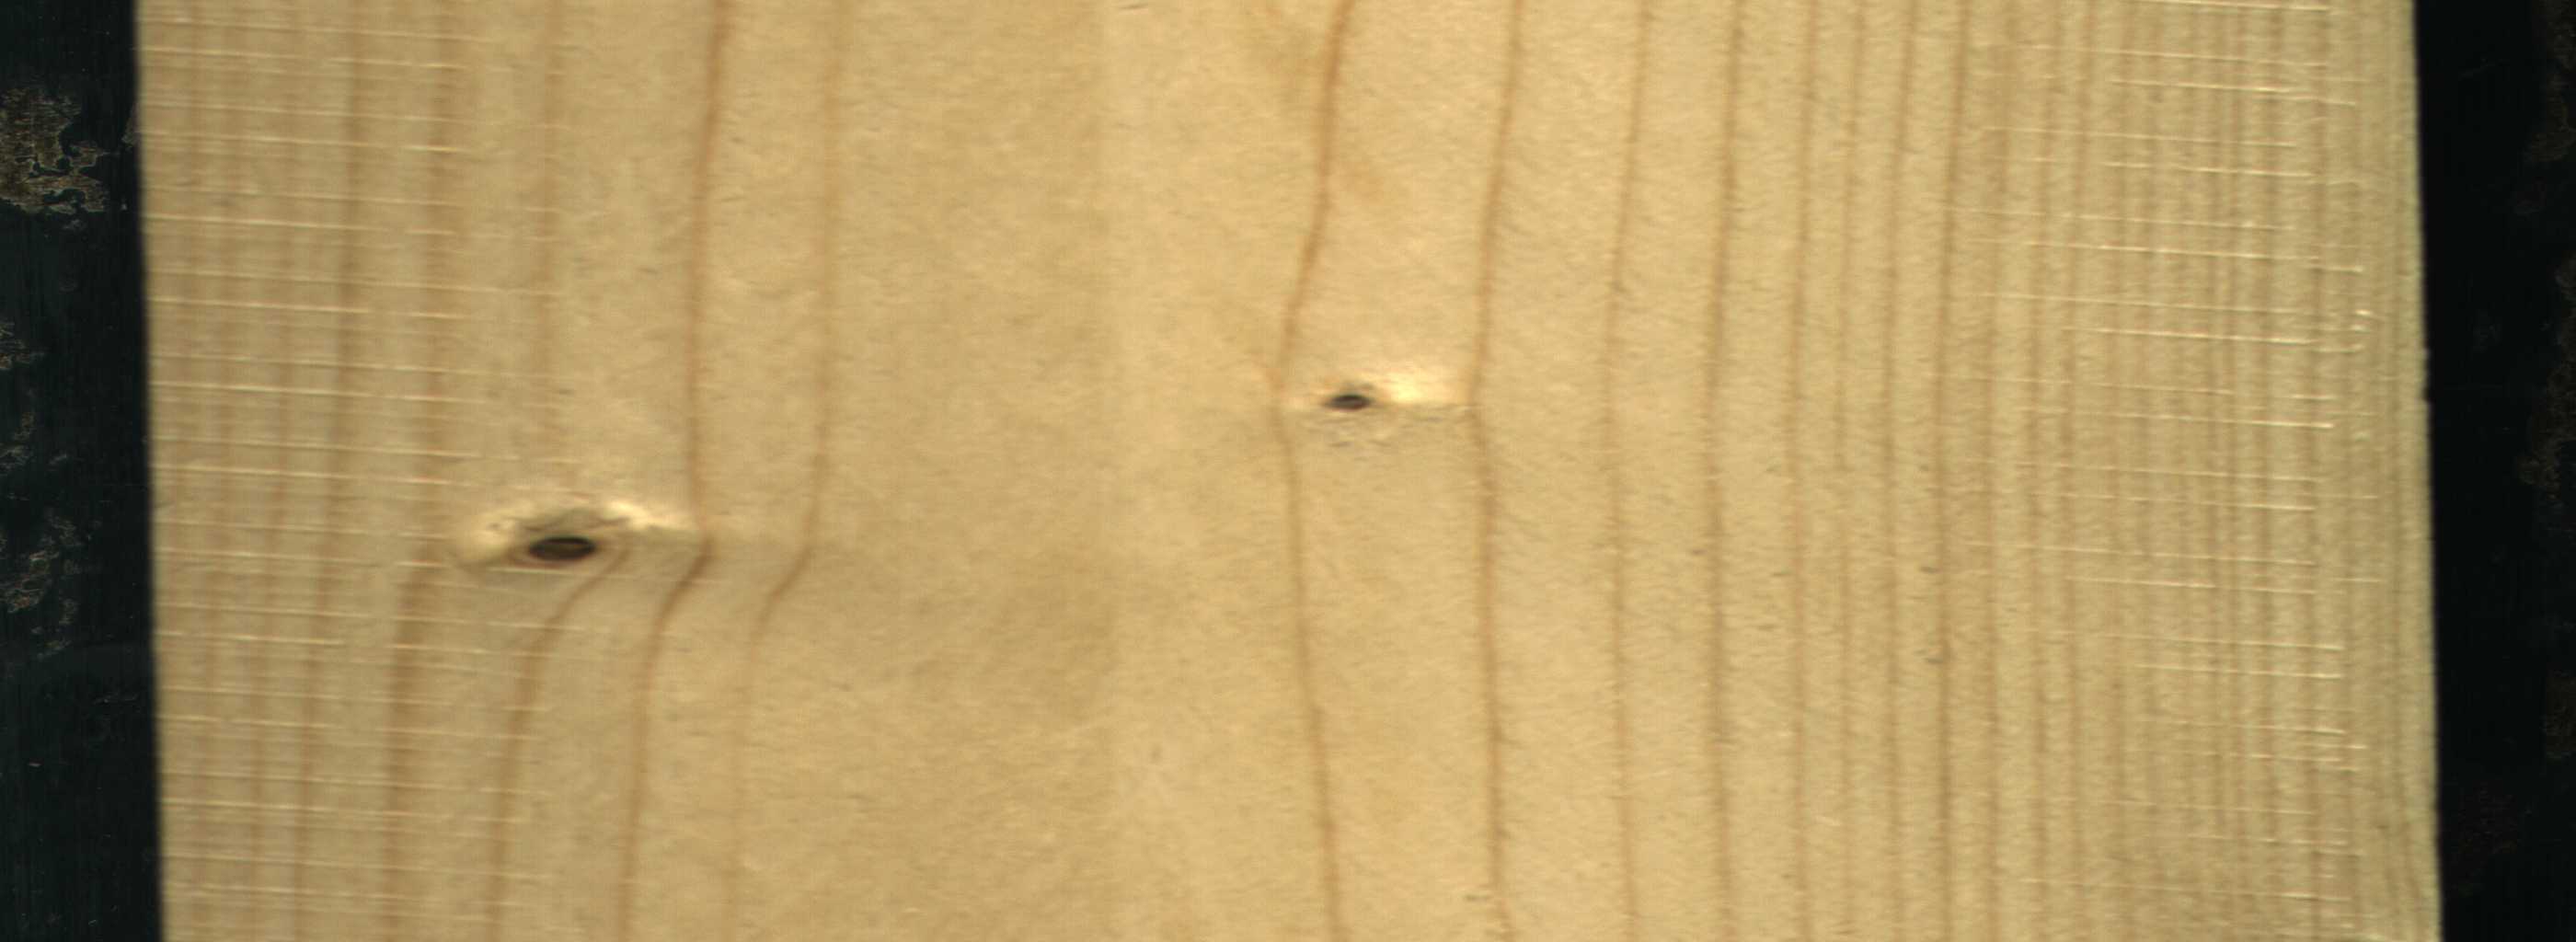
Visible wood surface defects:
Dead_Knot
Live_Knot